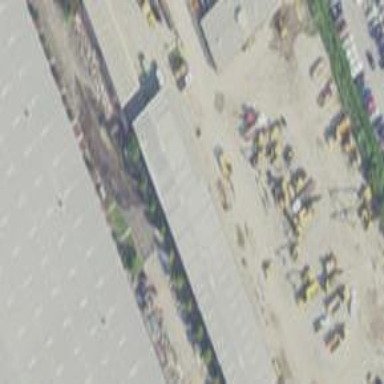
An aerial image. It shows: Industrial building.